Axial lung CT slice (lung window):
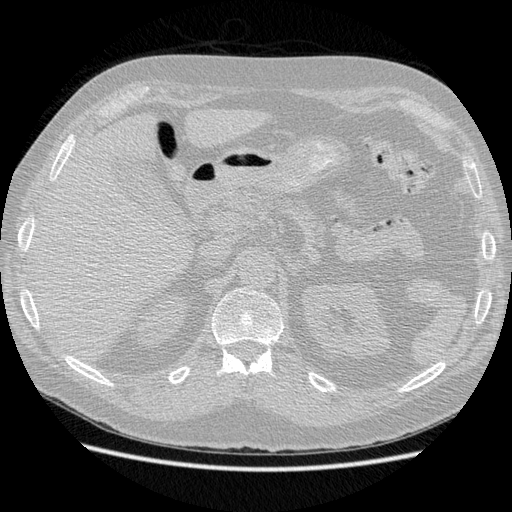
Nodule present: no